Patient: sex F, age 31
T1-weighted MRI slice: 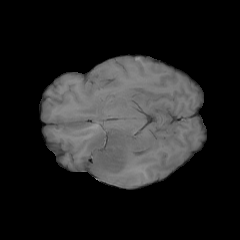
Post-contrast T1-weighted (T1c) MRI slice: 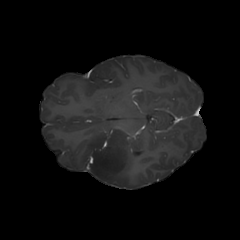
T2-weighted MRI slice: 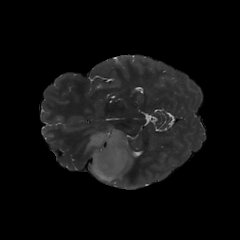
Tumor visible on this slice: yes
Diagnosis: Astrocytoma, IDH-mutant
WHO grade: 2